Question: I need your help.
My idea is to have 2 fieldsets on the page that is 100% width of the page and adjacent to each other. Browser of choice is (IE10)
Right now, it does not seem that they comply with what i'd like them to do.
As it stands right now now, they are both still stacked up on top of each other.
How can I get the fieldsets nicely side by side?
Here's a quick pic of what is happening:

Here is the markup:
'''
<!DOCTYPE html>
<html>
<head>
<meta http-equiv="content-type" content="text/html; charset=UTF-8">
<style type='text/css'>
fieldset {
padding: 3px;
width: 300px;
float: left;
}
#field1 {
width: 70%;
}
#field2 {
width: 30%;
}
label {
float:left;
font-weight:bold;
}
input {
width: 100%;
box-sizing:border-box;
}
</style>
</head>
<body>
<fieldset id="field1">
<legend>Message Centre</legend>
<input type="text">
</fieldset>
<fieldset id="field2">
<legend>File Number</legend>
<input type="text">
</fieldset>
</body>
</html>
'''
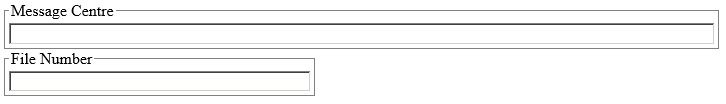
Answer: You are very close.
Border-box is your friend and there is some default browser styling that is getting in your way. I added border-box to the fieldset as well as the input. Because you had padding and there was some default margins and borders on your fieldsets, the percentages ended up being larger than 100%. Removing the default margin and adding border-box to the fieldset addresses these issues:
'''
fieldset, input {
-moz-box-sizing: border-box;
-webkit-box-sizing: border-box;
box-sizing: border-box;
}
fieldset {
margin:0;
}
'''
<URL>
Border-box changes the width attribute to include padding and borders in it's width calculation. So where as before #field1 was set to 70% width + 3px of padding on the left and right + 1px border on the left and right, by adding 'box-sizing:border-box;' the 70% width you set includes the border and padding.